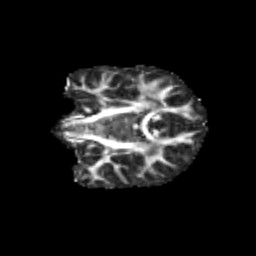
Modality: FA
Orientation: coronal
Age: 11
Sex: male
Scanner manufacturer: siemens
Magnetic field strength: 3 T
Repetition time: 3.8 s
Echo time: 0.07 s